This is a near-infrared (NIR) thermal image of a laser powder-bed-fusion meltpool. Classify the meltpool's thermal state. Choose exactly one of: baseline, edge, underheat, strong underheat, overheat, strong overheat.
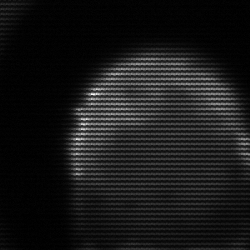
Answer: edge